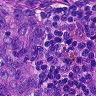
Metastatic tissue present: yes